Question: I'm making a table chart using the Google Charts tools, which displays data from a similar query:
'''
SELECT COUNT(id) AS total_count, name FROM users_statistics GROUP BY name;
'''
The chart then displays three columns - entry number, count number and username. The problem is, it has way too much data (around 8000 entries) and the table itself is very thin. What I want is to utilize the available white space by splitting the table in two parts, which stay side by side - something like this:

Is there an easy way to do this without too much trouble with Google Charts or any other chart library?
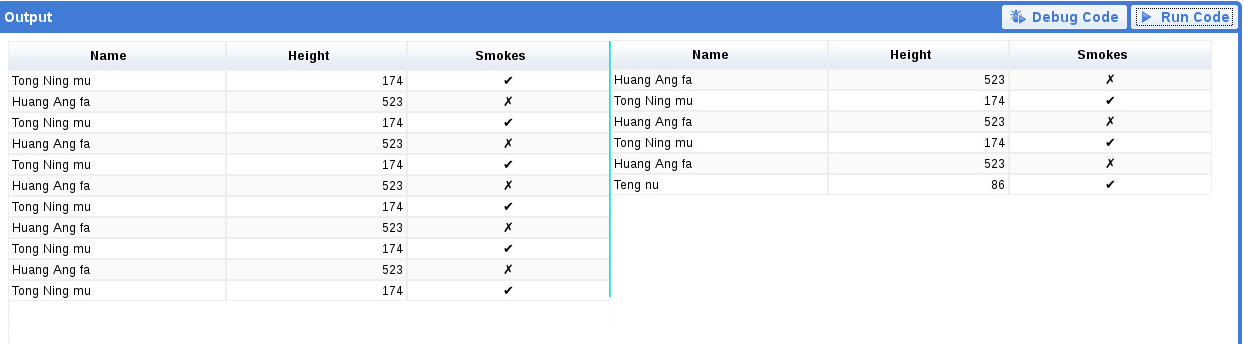
Answer: You can use DataViews to split your data into multiple sections, and then draw multiple tables. Syncing sorting and paging between tables could get a bit tricky, but it should be doable. Here's a basic example:
'''
// split a 2000 row DataTable "data" into two 1000 row DataViews
var view1 = new google.visualization.DataView(data);
view1.setRows(0, 999);
var view2 = new google.visualization.DataView(data);
view2.setRows(1000, 1999);
var table1 = new google.visualization.Table(document.querySelector('#table_1'));
table1.draw(view1, {/* options */});
var table2 = new google.visualization.Table(document.querySelector('#table_2'));
table2.draw(view2, {/* options */});
'''